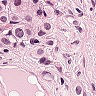
Metastatic tissue present: yes